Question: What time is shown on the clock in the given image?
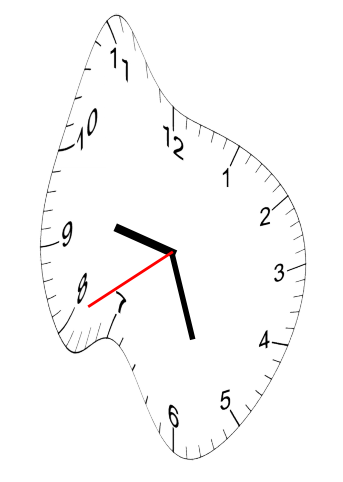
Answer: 09:26:40